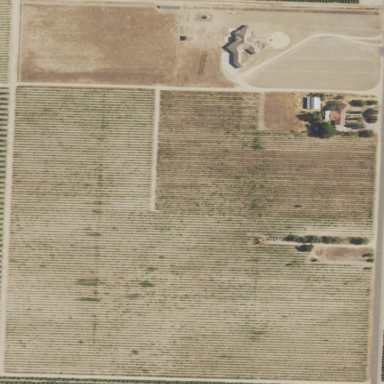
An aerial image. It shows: Vineyard growing grapes.